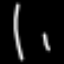
Label: line